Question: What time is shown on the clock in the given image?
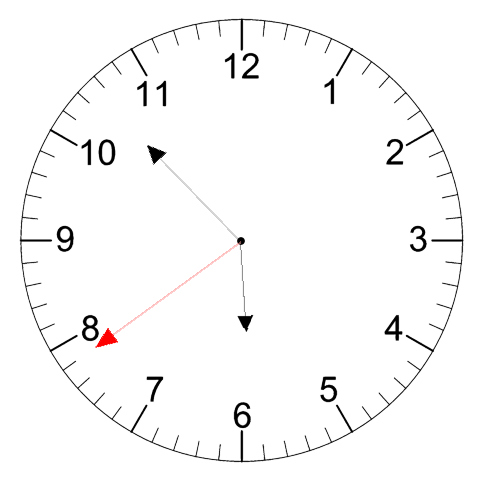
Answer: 05:52:39